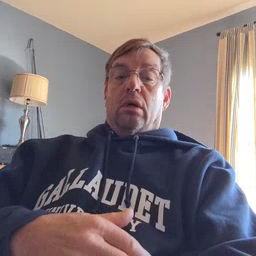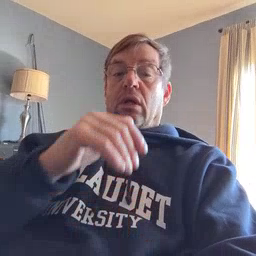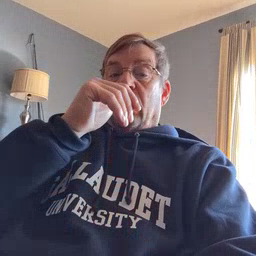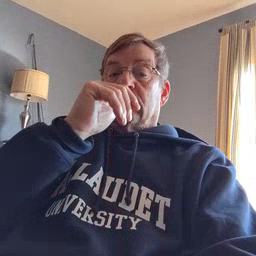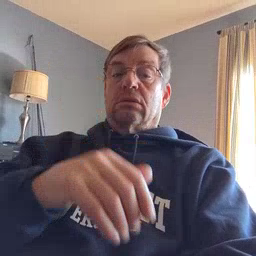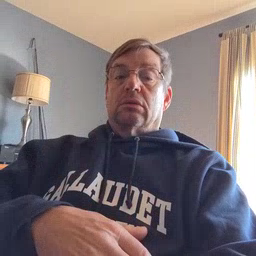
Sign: nuts